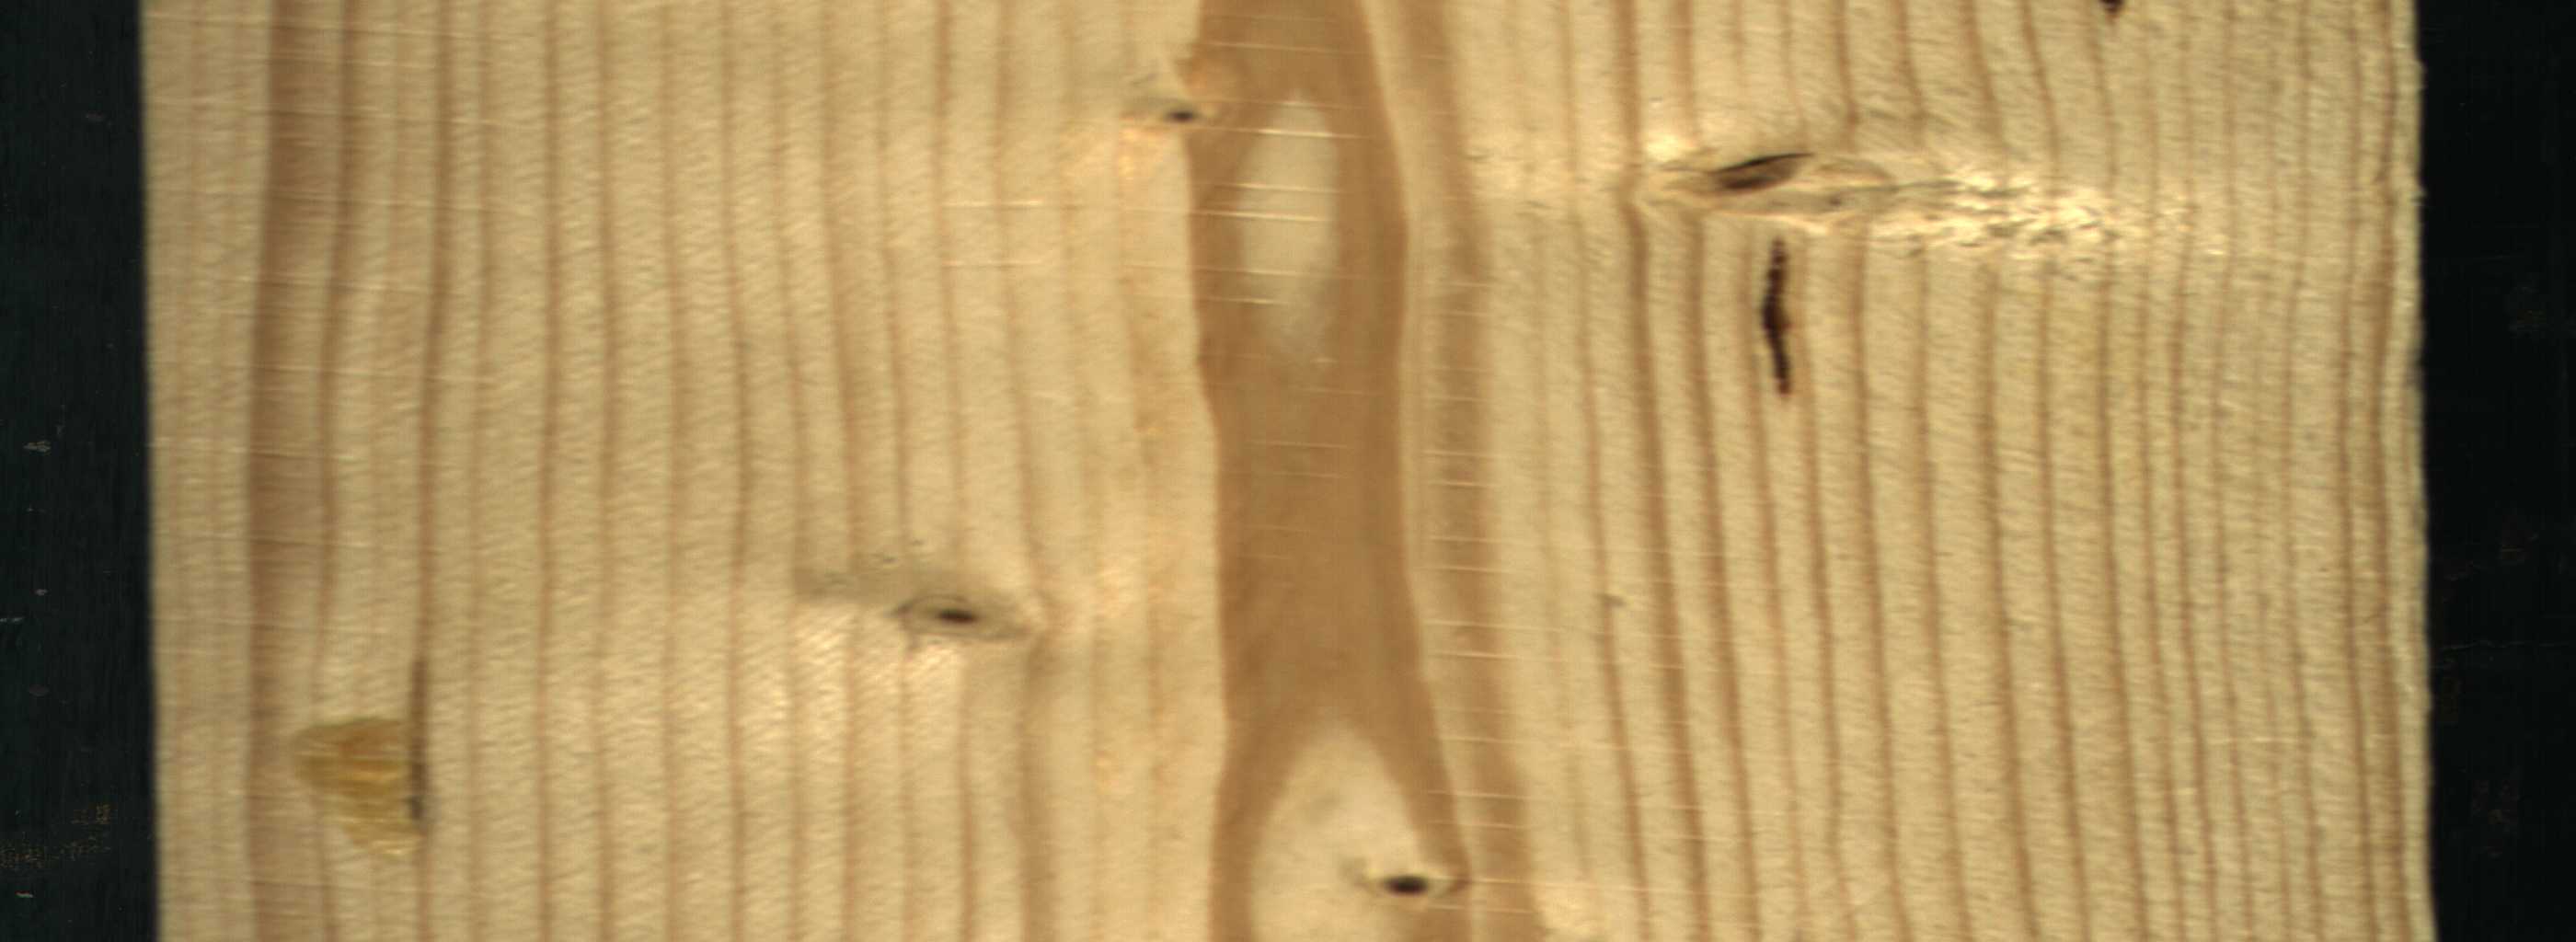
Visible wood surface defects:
resin
resin
Live_Knot
Live_Knot
Live_Knot